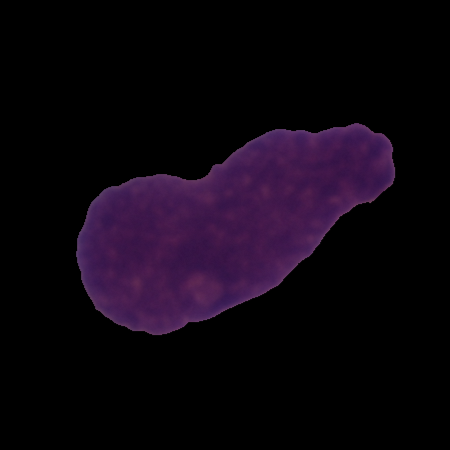
Label: cancer